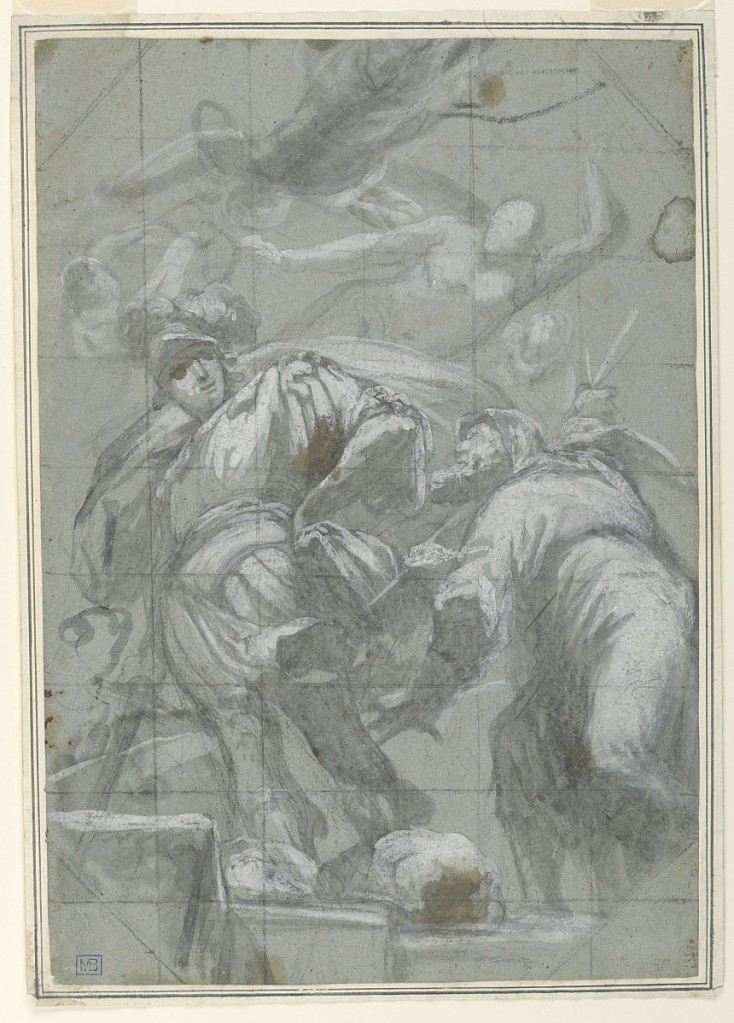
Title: Beheading of Saint Paul
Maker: Domenico Mondo, Italian, 1723 - 1806
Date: late 18th century
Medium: Black chalk, brush and gray, white wash on gray-blue paper, lined
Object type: Drawing
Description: Several figures standing on an uneven surface, possibly a stairway, including an executioner at left wearing military garb with his hand on his hip. A hermit is addressing him, from the right. Additional sketchy figures (possibly angels) in the upper half of the composition above. The drawing is squared with black chalk for enlargement.